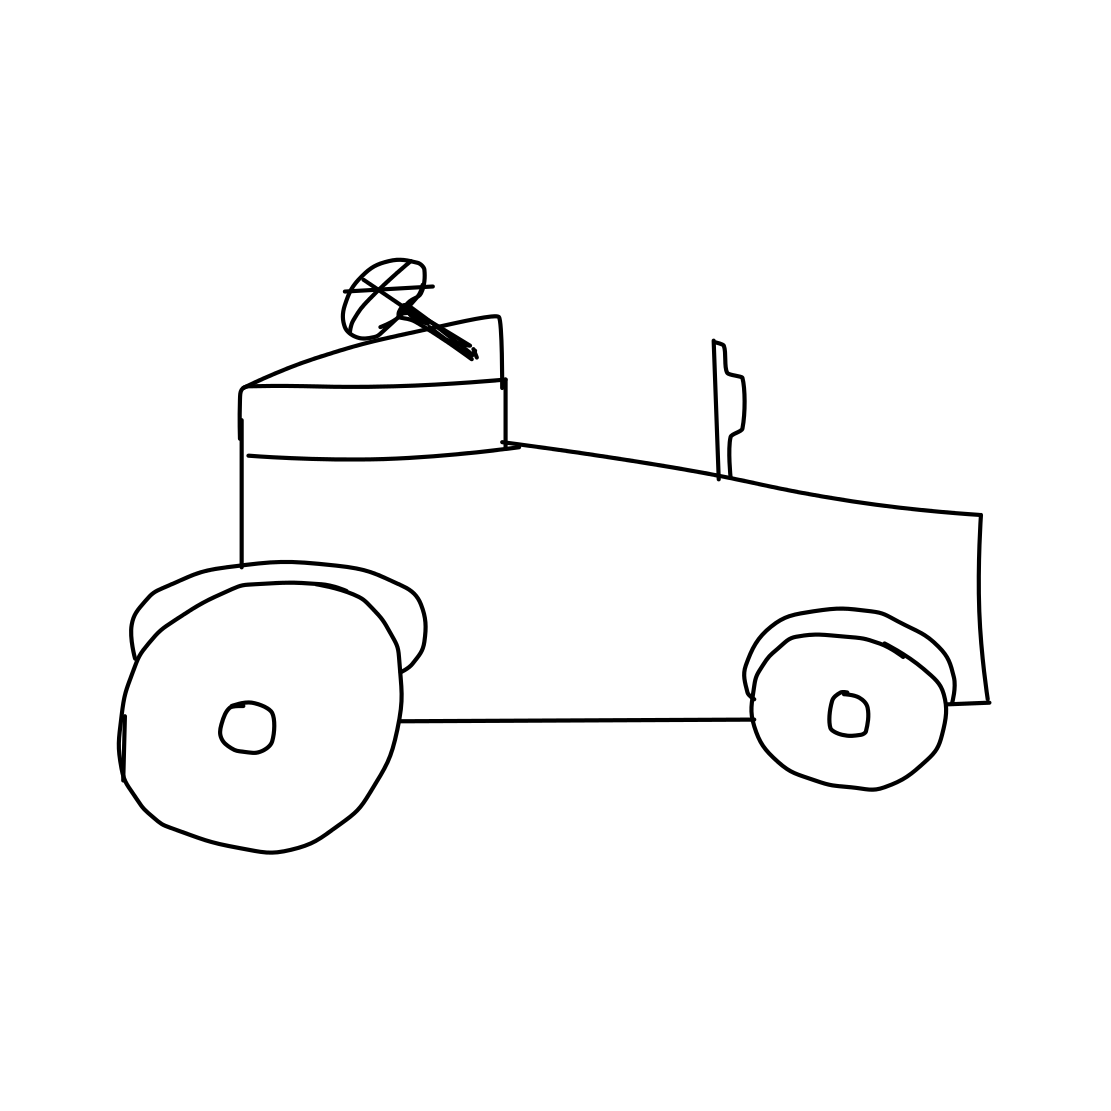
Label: tractor